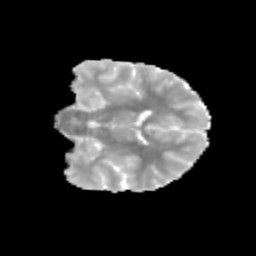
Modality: MD
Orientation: coronal
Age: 13
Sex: female
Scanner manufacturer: siemens
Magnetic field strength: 3 T
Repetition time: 3.8 s
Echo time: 0.07 s